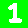
Digit: 1